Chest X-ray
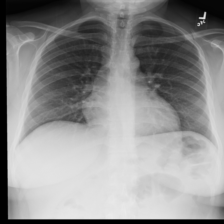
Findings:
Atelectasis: negative
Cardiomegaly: negative
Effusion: negative
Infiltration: negative
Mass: negative
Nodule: negative
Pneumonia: negative
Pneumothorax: negative
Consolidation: negative
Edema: negative
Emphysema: negative
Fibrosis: negative
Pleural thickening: negative
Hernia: negative